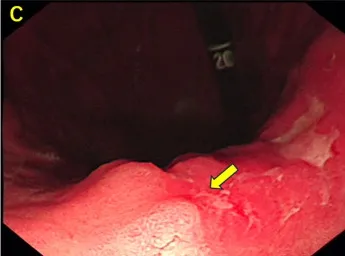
Enhanced abdominal CT, gastroscopy, and biopsy results upon initial admission. Gastroscopy showing a mass in the gastric antrum (the yellow arrow).
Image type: endoscopy (gi_endoscopy)